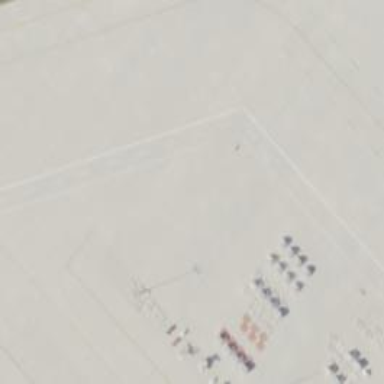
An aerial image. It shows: Airport gate.